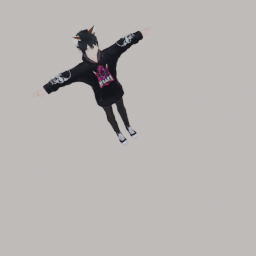
Label: people